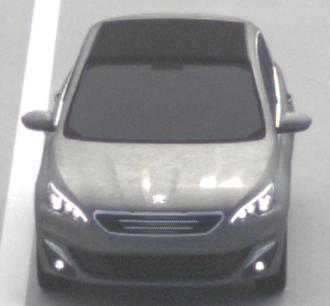
Make: Peugeot
Model: 308 VTi 82
Detailed model: 308 (II)
Model produced from: 2013/09
Model produced until: 2014/11
Doors: 5
Color: gray
Road condition: dry road
Daytime: midday
Contrast: medium contrast